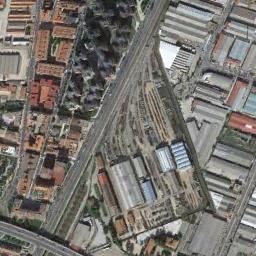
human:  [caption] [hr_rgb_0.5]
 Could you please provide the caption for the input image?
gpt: A well-equipped railway station in a crowded city .

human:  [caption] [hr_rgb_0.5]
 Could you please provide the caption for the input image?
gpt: Many buildings of different shapes are beside the railway station .

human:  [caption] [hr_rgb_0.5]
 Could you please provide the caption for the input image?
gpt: The railway station is next to some buildings .

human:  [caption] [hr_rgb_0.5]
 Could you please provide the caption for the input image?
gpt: The railway station with some railways is surrounded by lots of other buildings .

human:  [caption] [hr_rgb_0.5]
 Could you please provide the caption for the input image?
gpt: There are many buildings around the railway station .